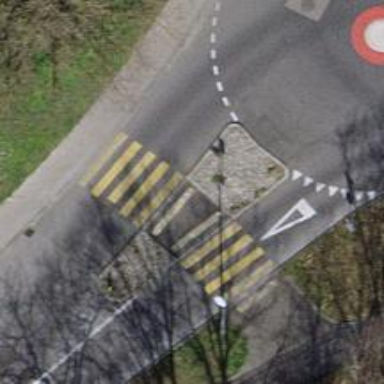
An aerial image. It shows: Marked zebra crossing with island in the middle.